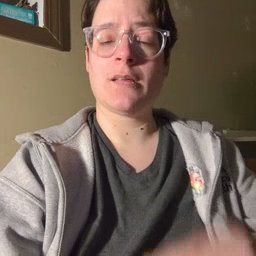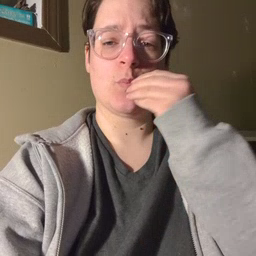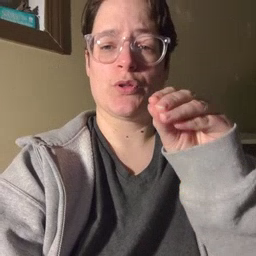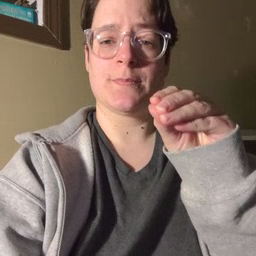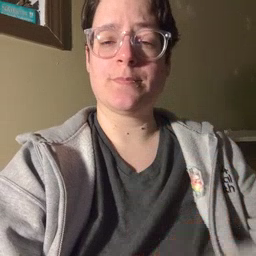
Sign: kiss